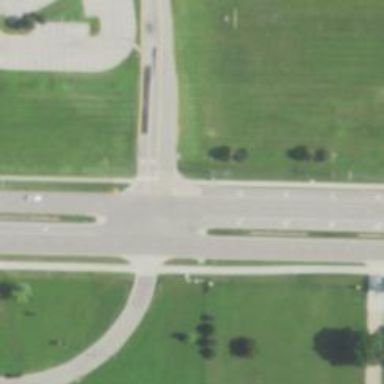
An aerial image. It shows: Pedestrian crossing with zebra markings on the footway.